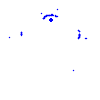
Particle: proton